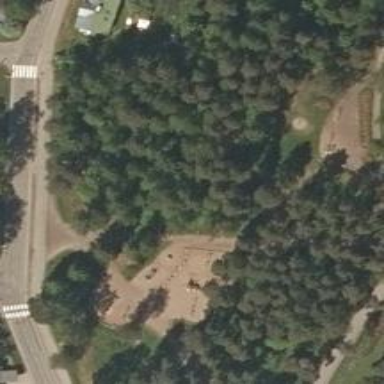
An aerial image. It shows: Disc golf tee.